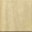
Piece: xx